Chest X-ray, AP view. Patient: 57 years old, sex M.
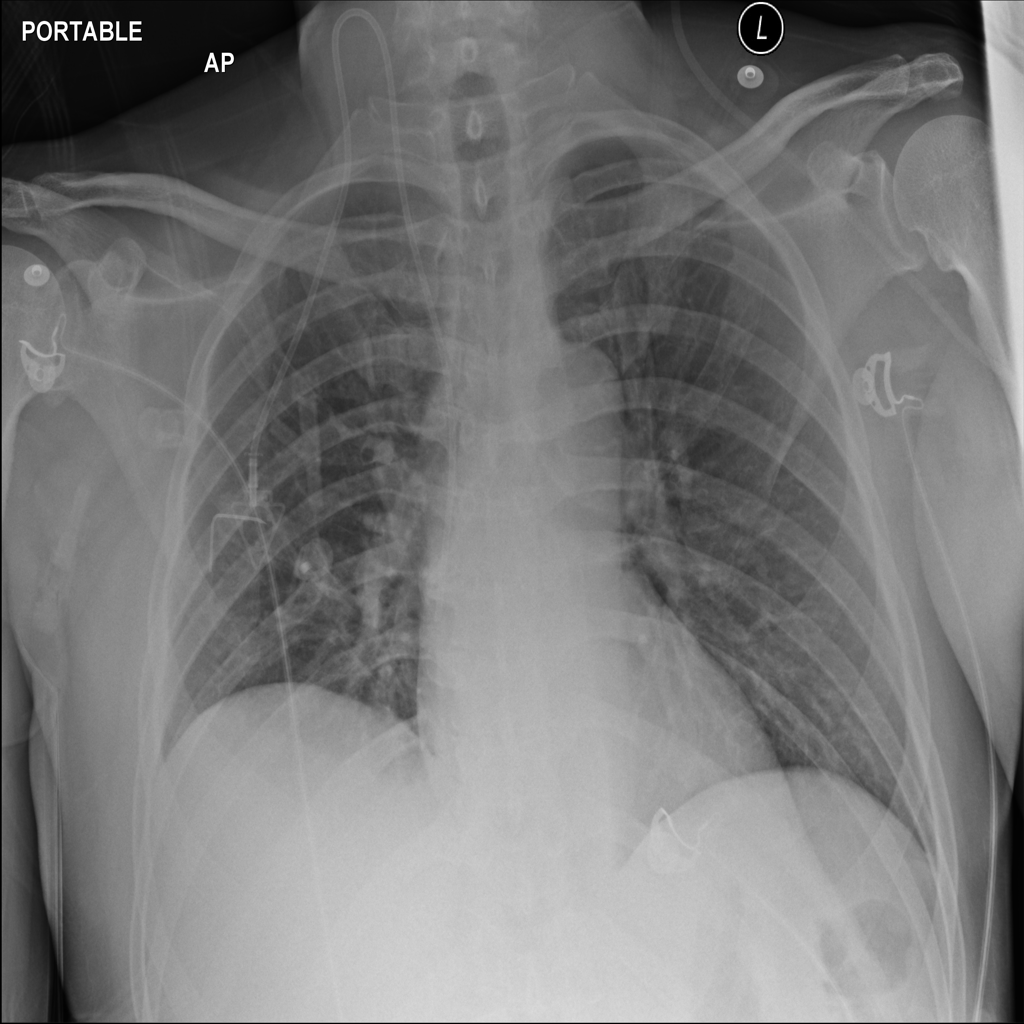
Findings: No Finding